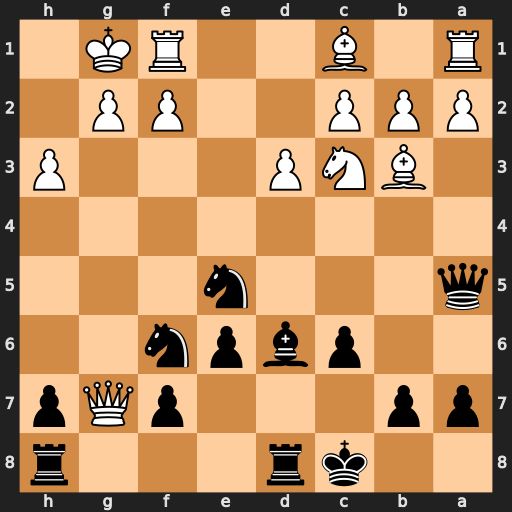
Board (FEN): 2kr3r/pp3pQp/2pbpn2/q3n3/8/1BNP3P/PPP2PP1/R1B2RK1
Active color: b
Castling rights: -
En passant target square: -
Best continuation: Nh5 Qg5 Nf3+